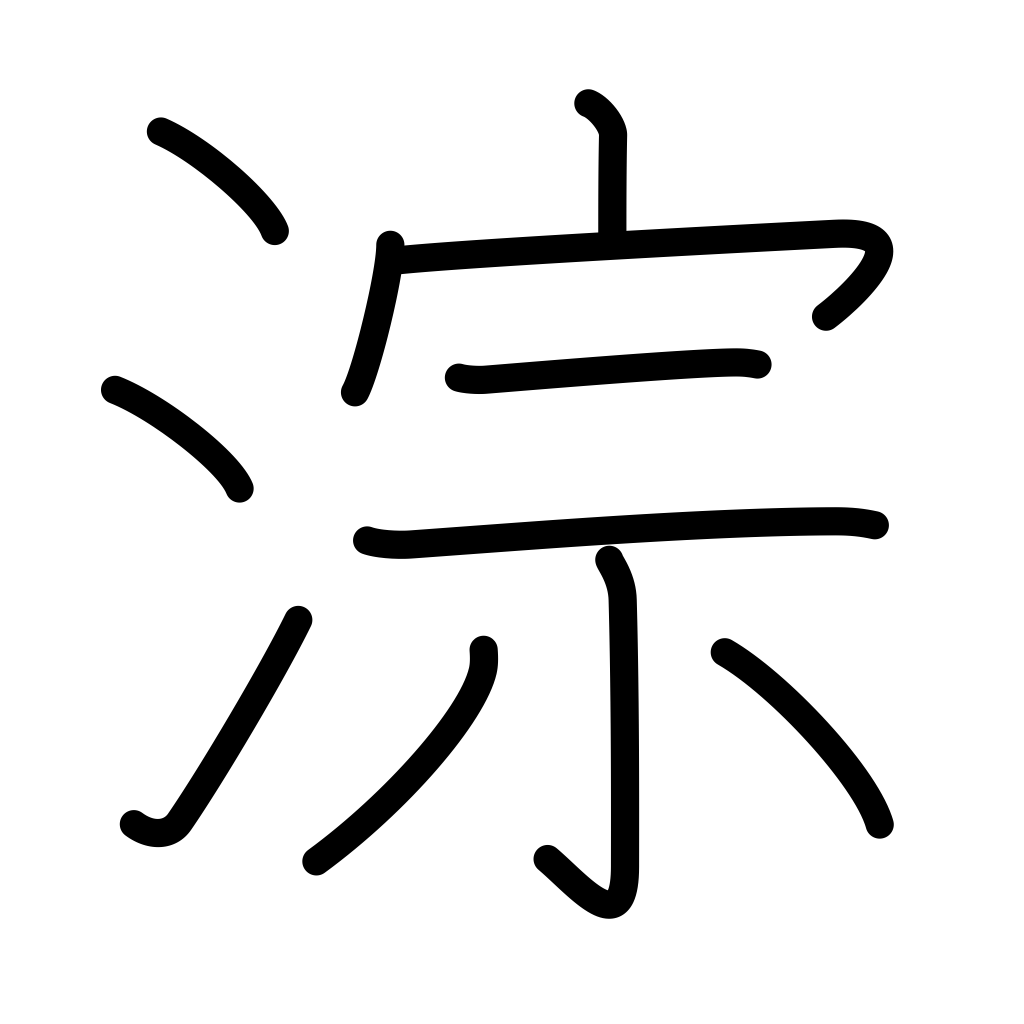
Meaning: sound of running water